Field crop: tomato
Growth stage: 1
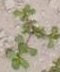
Species: portulaca